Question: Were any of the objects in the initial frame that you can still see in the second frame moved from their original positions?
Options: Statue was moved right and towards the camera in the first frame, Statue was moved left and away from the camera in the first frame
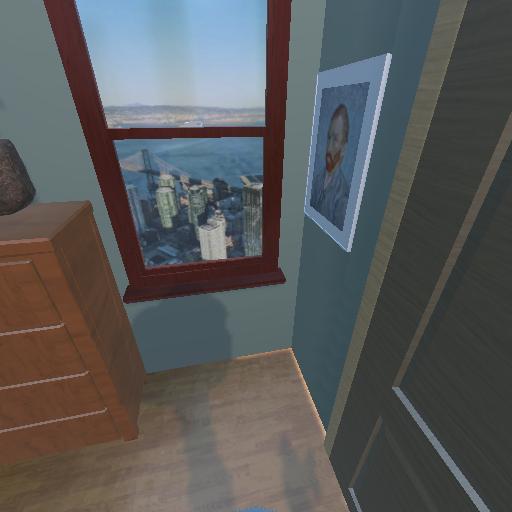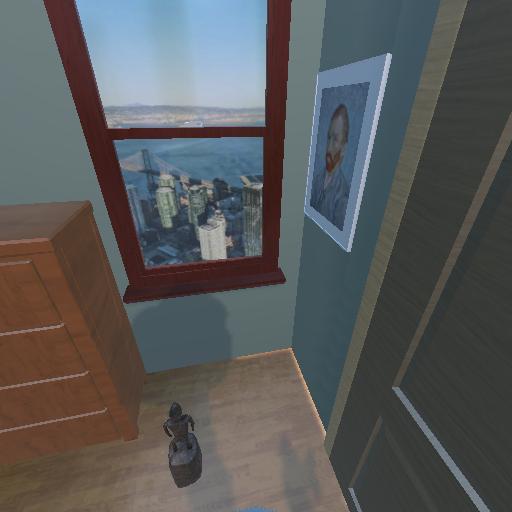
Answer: Statue was moved right and towards the camera in the first frame